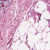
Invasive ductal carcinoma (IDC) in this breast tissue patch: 0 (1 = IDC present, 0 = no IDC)